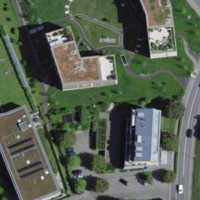
EUNIS habitat code: 54
Species observed at this site:
Grus grus